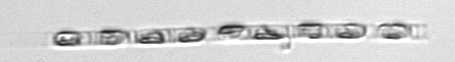
Label: Skeletonema